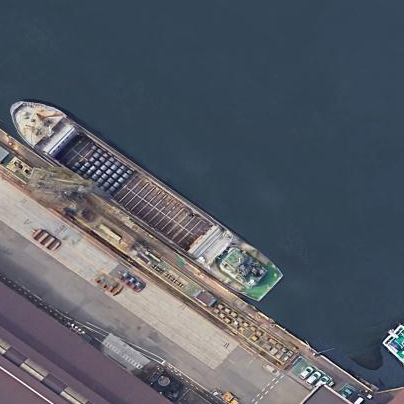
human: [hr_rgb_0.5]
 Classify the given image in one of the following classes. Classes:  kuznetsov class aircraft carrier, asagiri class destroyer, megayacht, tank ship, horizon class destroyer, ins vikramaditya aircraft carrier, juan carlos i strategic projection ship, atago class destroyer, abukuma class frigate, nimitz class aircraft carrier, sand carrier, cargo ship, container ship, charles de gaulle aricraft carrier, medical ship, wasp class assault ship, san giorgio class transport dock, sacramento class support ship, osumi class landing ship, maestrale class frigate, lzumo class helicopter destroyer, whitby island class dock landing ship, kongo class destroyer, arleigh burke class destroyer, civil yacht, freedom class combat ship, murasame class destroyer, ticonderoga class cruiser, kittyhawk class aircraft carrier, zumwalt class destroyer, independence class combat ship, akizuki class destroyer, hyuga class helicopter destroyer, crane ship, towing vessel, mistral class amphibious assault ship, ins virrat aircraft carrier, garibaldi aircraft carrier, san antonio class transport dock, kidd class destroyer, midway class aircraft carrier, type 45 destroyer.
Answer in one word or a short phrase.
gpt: Cargo ship